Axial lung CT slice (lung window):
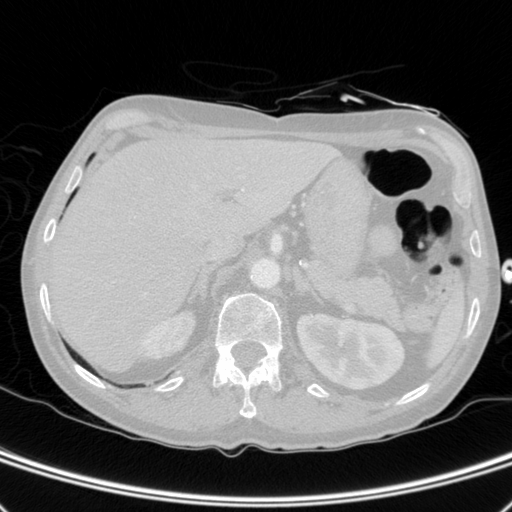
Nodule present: no